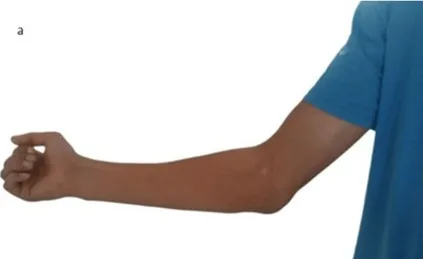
Pictures showing the evolution of elbow extension.
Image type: radiology (x_ray)